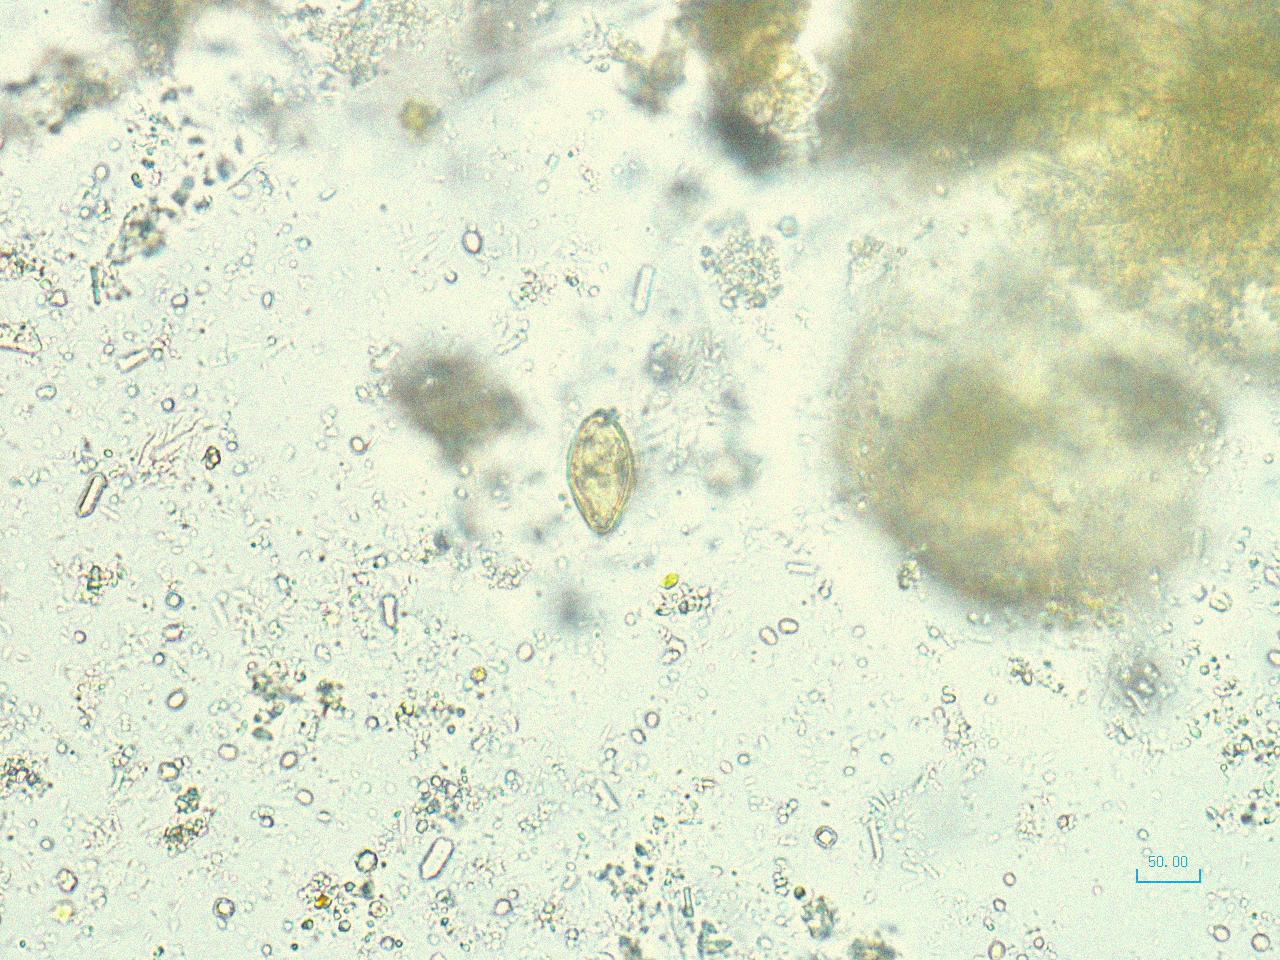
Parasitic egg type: Opisthorchis viverrine